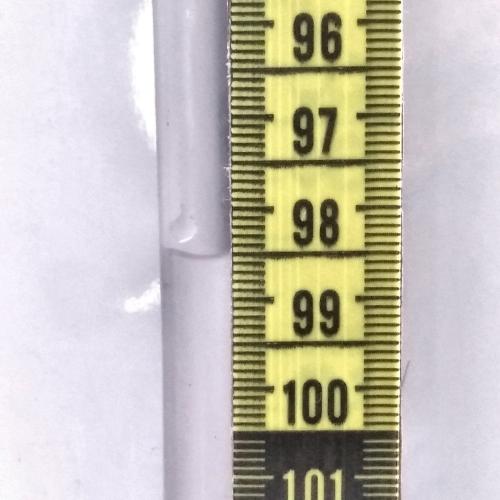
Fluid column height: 98.5 cm